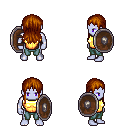
a pixel art fantasy rpg character, male body template, dark elf, purple skin, gold chest armor, teal pants, brunette unkempt hairstyle, shield, four views (front, back, left, right), 2x2 character sprite sheet, small pixel art, hard edges, no anti-aliasing